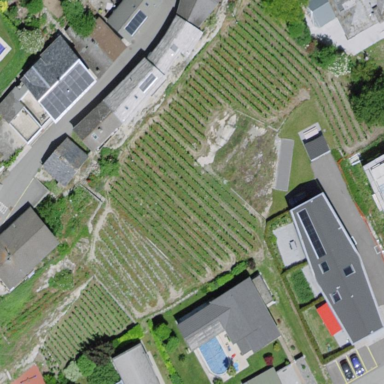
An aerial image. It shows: Vineyard with grape crops.